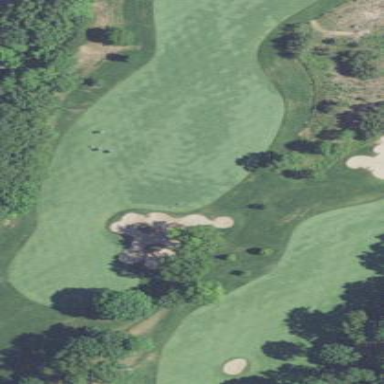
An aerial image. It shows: Area of rough grass used for golf.